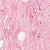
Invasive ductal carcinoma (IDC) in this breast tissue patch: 0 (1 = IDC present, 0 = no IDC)